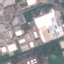
Land use / land cover: Industrial